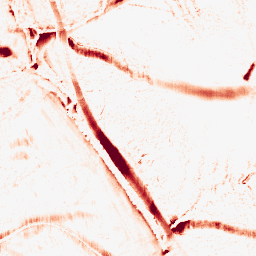
Category: morphological
Decomposition family: morphological_ellipse
Decomposition parameters: operation: opening
width: 20
height: 10
Upsampling method: bspline
Upsampling parameters: scale: 8
Upsampling scale: 8